Question: I'm trying to find out how to implement what in WPF is called (I believe so--no experience with WPF yet) "drag adorners." I've been searching and trying different proposed solutions for a couple of days now, but none of them look quite like what I'm after. I want to stay as close to Windows' native look and feel as possible.
It's the semi-transparent image that we see slightly above and to the left of the mouse pointer when we drag the address bar globe in Firefox or the BigBlueE™️ in IE, etc.
Double-click and drag a word on this page and you'll see what I mean. The cursor remains a 'Cursors.No' until a 'TextBox' is encountered--at that point we see a graphical representation of the text being dragged. The standard Move/Copy visual indicators of the cursor are shown (small gray square at the bottom right; plus sign when copying).
Sheridan says <URL> that he's licked this problem; I'm hoping to hear from him with a tip.
Either a VB or C# suggestion will be fine, but WinForms is a must.
If I can just get pointed in the right direction, I can take it from there.
Thanks.
---
UPDATE: I've settled on my preferred solution, <URL>' feature here is so nice that I've changed my mind and decided to go with it instead. Here's what the WPF sample looks like when run:

That's pretty nice. It's all Interop, so it should translate right over to WinForms.
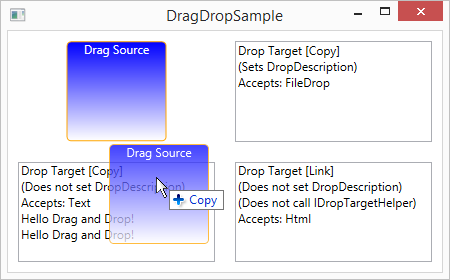
Answer: It's possible to achieve this effect with a custom cursor. You can create the cursor as described in <URL>. When you start the drag operation, create the cursor, and in the 'GiveFeedback' event, set 'Cursor.Current' to that cursor and 'e.UseDefaultCursors' to false.
Here's a full example (using LINQPad):
<URL>